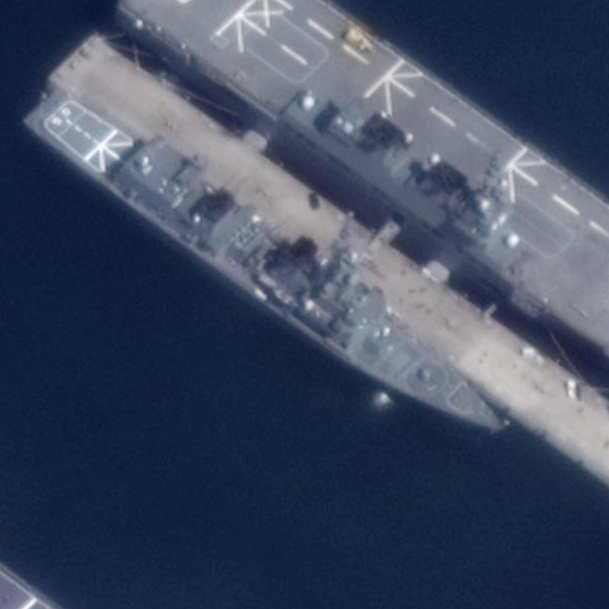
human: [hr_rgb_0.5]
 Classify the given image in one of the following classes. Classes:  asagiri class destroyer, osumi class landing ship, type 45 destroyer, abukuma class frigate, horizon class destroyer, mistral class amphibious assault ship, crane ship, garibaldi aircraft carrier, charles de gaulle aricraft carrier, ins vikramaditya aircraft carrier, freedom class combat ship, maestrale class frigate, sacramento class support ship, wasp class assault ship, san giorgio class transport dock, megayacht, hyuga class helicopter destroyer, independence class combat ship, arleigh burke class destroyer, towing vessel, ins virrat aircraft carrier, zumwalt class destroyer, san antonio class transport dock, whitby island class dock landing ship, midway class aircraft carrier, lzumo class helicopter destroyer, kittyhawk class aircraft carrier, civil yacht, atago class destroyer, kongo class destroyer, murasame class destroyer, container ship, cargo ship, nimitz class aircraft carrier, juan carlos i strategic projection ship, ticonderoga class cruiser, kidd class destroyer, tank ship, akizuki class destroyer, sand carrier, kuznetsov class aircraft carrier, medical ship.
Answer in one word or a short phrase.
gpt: Asagiri class destroyer